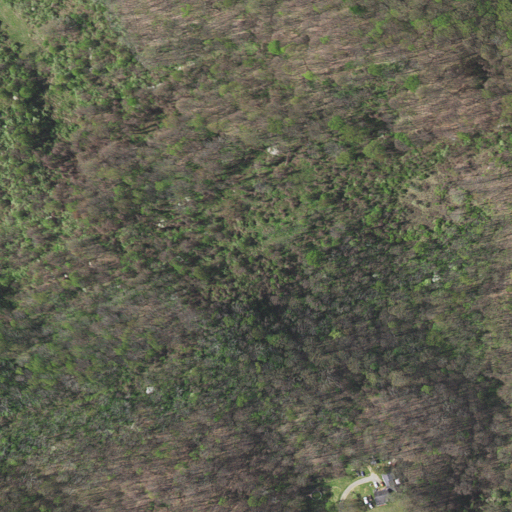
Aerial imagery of ridge(s) in Virginia named Whitley Ridge containing deciduous forest, low intensity development, and pasture